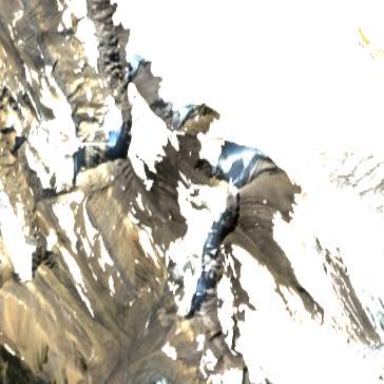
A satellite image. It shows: Stunning view of glacier.